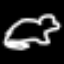
Label: frog